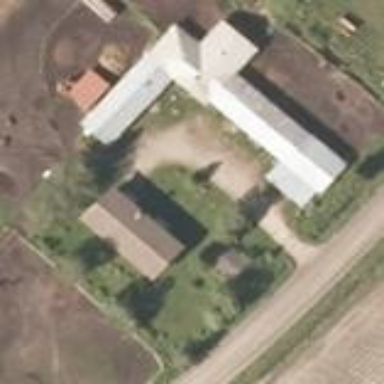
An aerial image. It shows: Farmyard area.